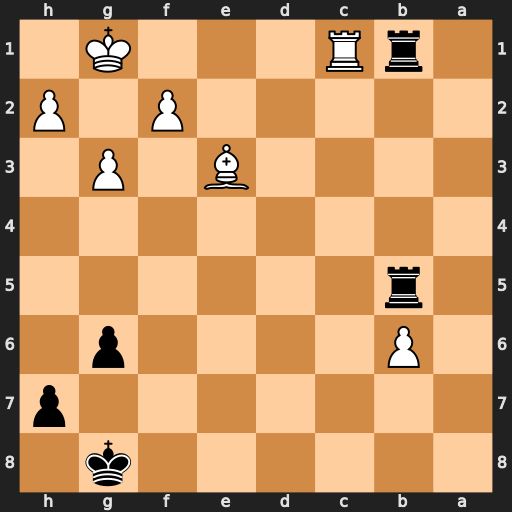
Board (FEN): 6k1/7p/1P4p1/1r6/8/4B1P1/5P1P/1rR3K1
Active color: b
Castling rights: -
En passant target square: -
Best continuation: Rxc1+ Bxc1 Rb1